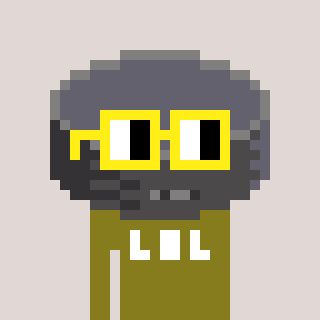
a pixel art character with square yellow glasses, a hockey puck-shaped head and a gunk-colored body on a warm background